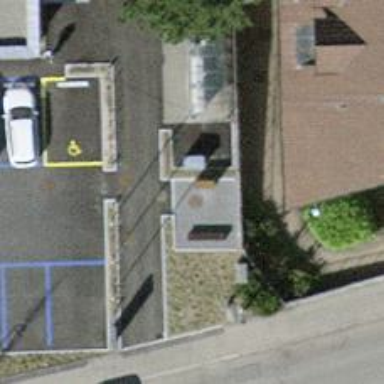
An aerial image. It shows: Outdoor public bookcase is available.